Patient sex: M
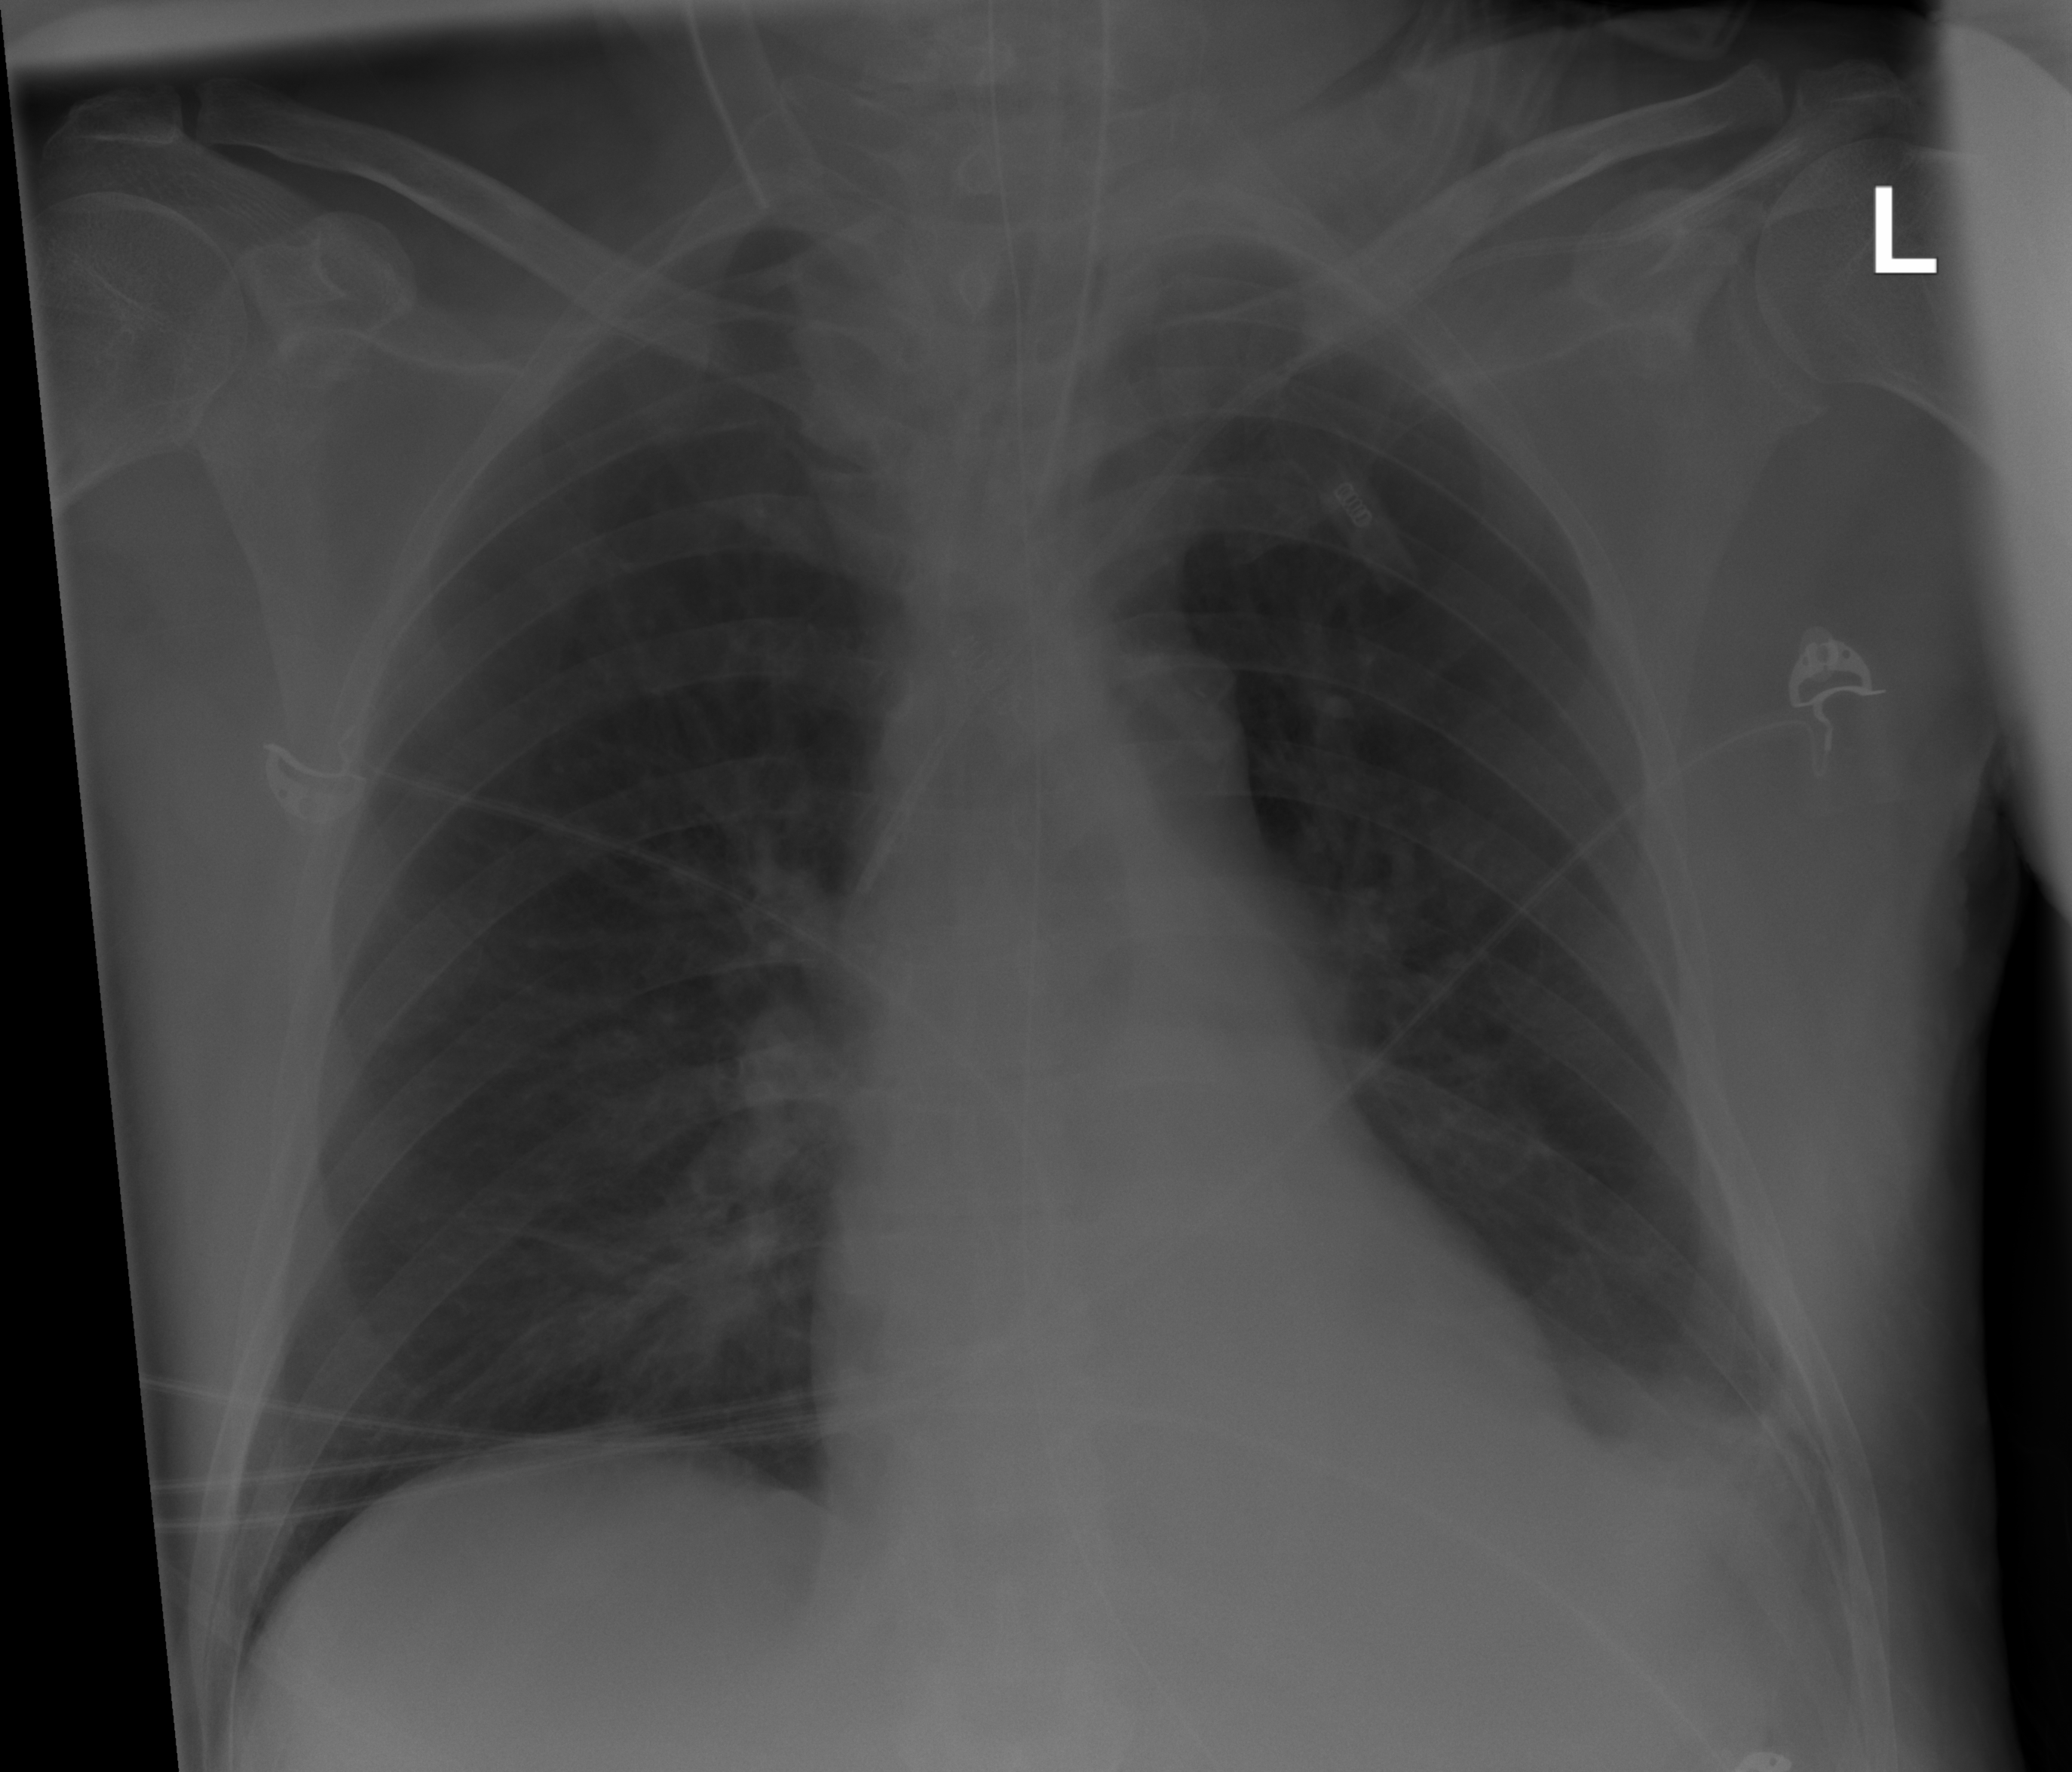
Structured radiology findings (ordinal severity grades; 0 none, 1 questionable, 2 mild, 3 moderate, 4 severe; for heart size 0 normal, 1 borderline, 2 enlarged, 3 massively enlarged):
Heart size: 0
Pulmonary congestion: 0
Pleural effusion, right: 0
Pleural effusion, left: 1
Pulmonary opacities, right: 0
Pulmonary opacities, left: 0
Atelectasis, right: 0
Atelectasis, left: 2